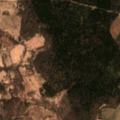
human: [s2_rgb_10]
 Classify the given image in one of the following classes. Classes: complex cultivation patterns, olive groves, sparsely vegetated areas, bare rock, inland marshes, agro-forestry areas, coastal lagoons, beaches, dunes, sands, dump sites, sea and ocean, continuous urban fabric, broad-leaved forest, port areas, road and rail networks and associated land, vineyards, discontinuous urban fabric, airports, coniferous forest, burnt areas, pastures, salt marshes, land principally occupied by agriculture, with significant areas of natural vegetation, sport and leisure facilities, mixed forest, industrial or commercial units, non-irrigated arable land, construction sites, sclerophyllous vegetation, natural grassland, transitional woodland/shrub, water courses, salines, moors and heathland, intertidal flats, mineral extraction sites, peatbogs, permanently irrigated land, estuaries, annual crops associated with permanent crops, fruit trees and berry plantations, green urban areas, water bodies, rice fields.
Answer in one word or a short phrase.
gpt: non-irrigated arable land, land principally occupied by agriculture, with significant areas of natural vegetation, broad-leaved forest, mixed forest, transitional woodland/shrub